Question: I have two groups of data I'm working with, which I'd like to show in a bar plot using plotly (example for data is shown below).
'''
import numpy as np
import plotly.express as px
import plotly.graph_objects as go
'''
'''
values1 = abs(np.random.normal(0.5, 0.3, 13)) # random data and names
values2 = abs(np.random.normal(0.5, 0.3, 13))
values3 = abs(np.random.standard_normal(13))
values4 = abs(np.random.standard_normal(13))
names = ['1', '2', '3', '4', '5', '6', '7', '8', '9', '10', '11', '12', '13']
fig = go.Figure()
fig.add_trace(go.Bar(
x = names,
y = values1,
legendgroup="group",
legendgrouptitle_text="method one",
name="first"
))
fig.add_trace(go.Bar(
x=names,
y=values2,
legendgroup="group",
name="second"
))
fig.add_trace(go.Bar(
x=names,
y=values3,
legendgroup="group2",
legendgrouptitle_text="method two",
name="first"
))
fig.add_trace(go.Bar(
x=names,
y=values4,
legendgroup="group2",
name="second"
))
fig.update_layout(barmode='group')
fig.update_traces(texttemplate='%{y:.2}', textposition='inside')
fig.show()
'''
This code produces the following graph:

I would like to add a space between the two methods for each name (adding space between method one and method two for the two values in each value).
I tried using 'offsetgroup' but doesn't seem to work. Any help on the matter would be appreciated.
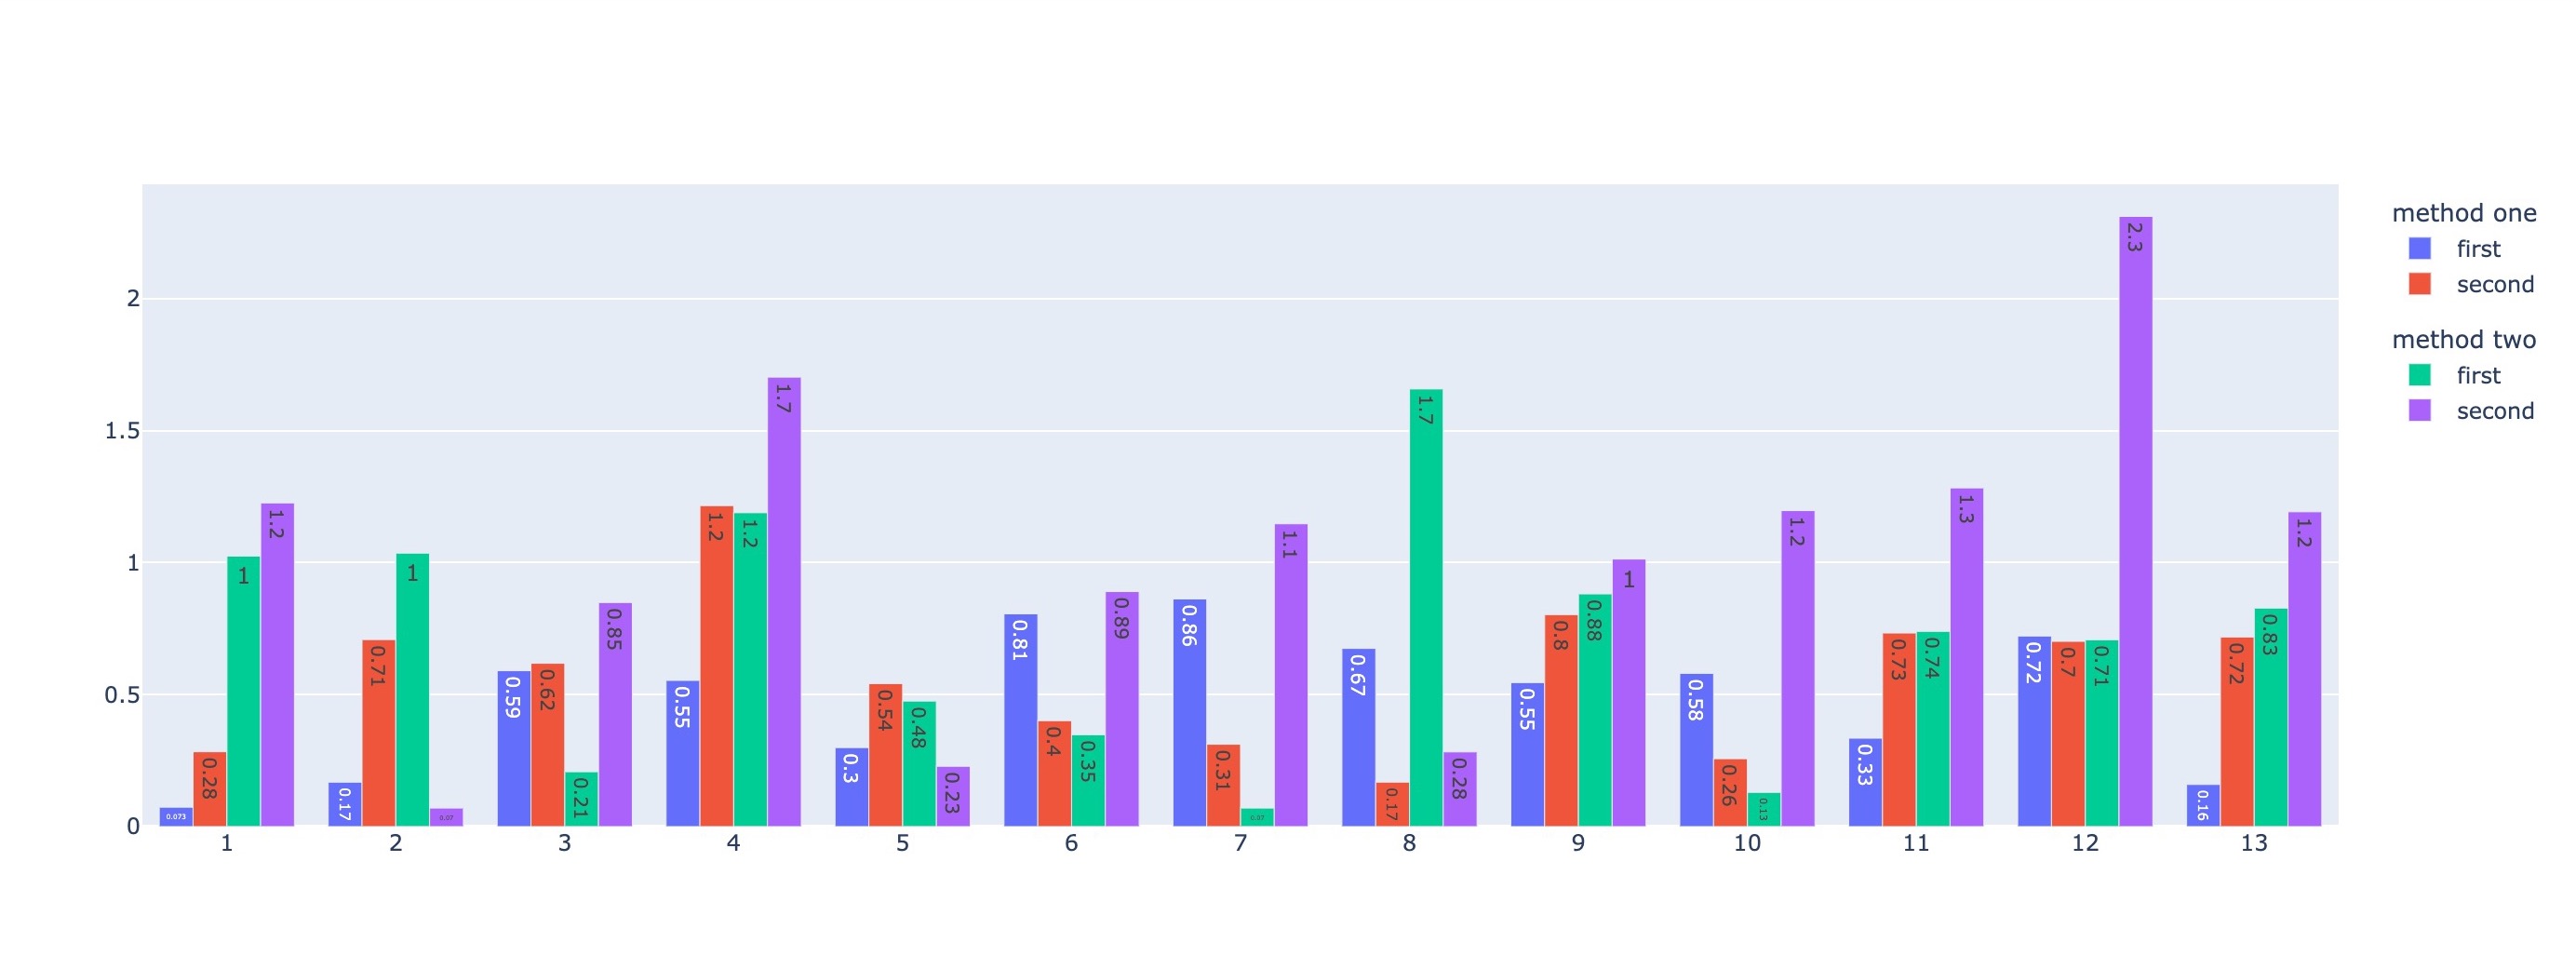
Answer: The only functions to adjust the spacing of bars in plotly are the spacing of bars and the type of spacing within a group. So you can force spacing by inserting a null-valued graph in between.
'''
fig.update_layout(barmode='group', bargroupgap=0.2)
'''
<URL>
'''
fig = go.Figure()
fig.add_trace(go.Bar(
x = names,
y = values1,
legendgroup="group",
legendgrouptitle_text="method one",
name="first"
))
fig.add_trace(go.Bar(
x=names,
y=values2,
legendgroup="group",
name="second"
))
# add bar plot(null data)
fig.add_trace(go.Bar(
x=names,
y=np.full((1,51),np.NaN),
showlegend=False,
))
fig.add_trace(go.Bar(
x=names,
y=values3,
legendgroup="group2",
legendgrouptitle_text="method two",
name="first"
))
fig.add_trace(go.Bar(
x=names,
y=values4,
legendgroup="group2",
name="second"
))
fig.update_layout(barmode='group')#, bargroupgap=0.2
fig.update_traces(texttemplate='%{y:.2}', textposition='inside')
fig.show()
'''
<URL>